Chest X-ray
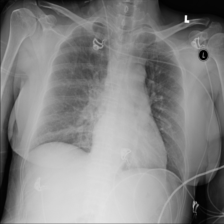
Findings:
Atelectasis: negative
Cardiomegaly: negative
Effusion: negative
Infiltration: negative
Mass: negative
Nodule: negative
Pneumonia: negative
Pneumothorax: negative
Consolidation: negative
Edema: negative
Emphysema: negative
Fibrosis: negative
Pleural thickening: negative
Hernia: negative